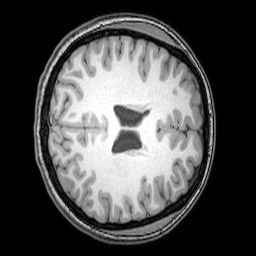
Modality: T1w
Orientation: axial
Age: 22
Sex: female
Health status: healthy
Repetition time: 0.081 s
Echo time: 0.037 s